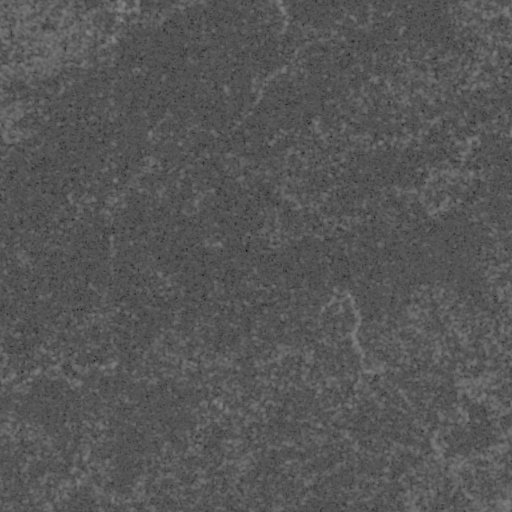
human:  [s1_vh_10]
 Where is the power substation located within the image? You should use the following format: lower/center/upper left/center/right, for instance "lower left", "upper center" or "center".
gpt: The power substation is located in the upper left of the image.
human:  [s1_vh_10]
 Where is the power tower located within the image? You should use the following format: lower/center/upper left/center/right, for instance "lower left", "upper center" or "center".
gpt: The power tower is located in the left of the image.
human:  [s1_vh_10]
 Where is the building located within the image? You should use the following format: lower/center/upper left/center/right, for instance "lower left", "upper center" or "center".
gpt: The building is located in the upper left of the image.
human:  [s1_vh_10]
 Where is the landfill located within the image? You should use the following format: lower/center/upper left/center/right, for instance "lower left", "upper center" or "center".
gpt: There is no landfill in the image.

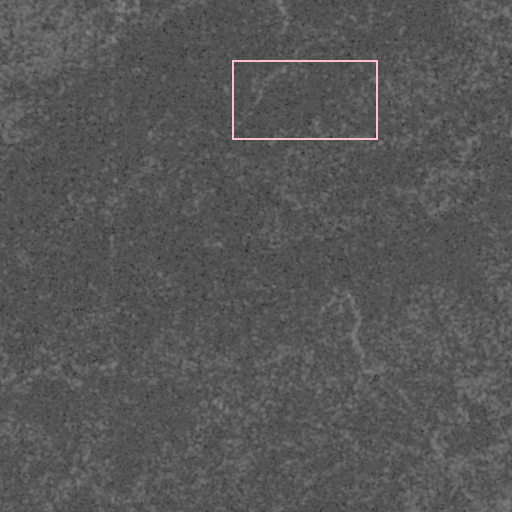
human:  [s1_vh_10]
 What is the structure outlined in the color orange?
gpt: There is no orange outline.
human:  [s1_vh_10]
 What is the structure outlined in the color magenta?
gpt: There is no structure outlined in magenta.